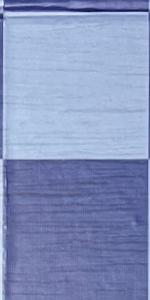
Label: Empty